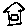
Label: house